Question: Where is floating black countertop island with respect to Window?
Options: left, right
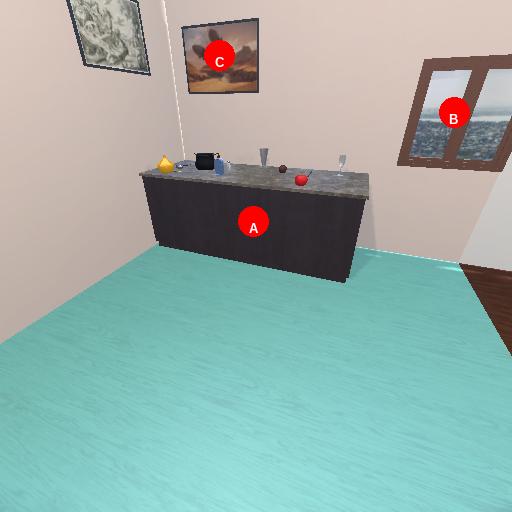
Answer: left